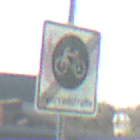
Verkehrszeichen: EndeFahrradstrasse
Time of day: MorningAfternoon
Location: Outdoor (Suburban)
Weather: Clear
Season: NotSpecified
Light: Natural